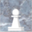
Piece: wP